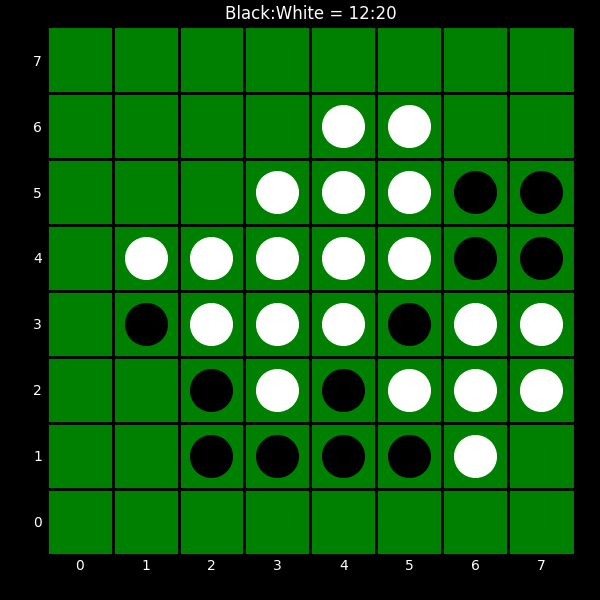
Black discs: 12
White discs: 20